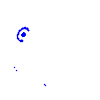
Particle: kaon